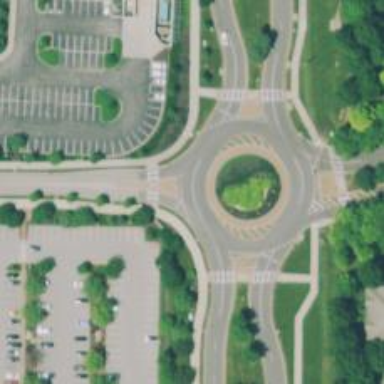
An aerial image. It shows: Secondary road around roundabout.